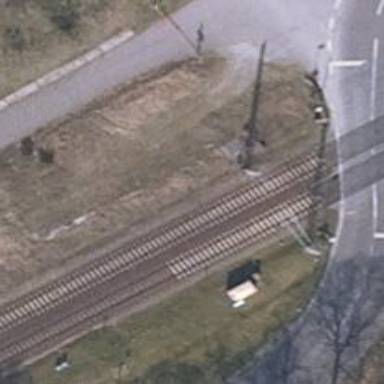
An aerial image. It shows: Railway signal.